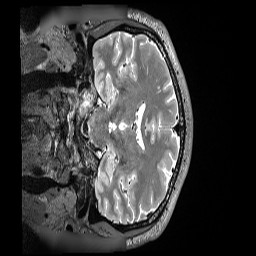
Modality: T2w
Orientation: coronal
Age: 38
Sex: male